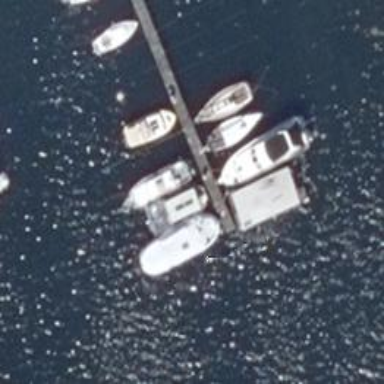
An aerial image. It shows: Man-made pier.